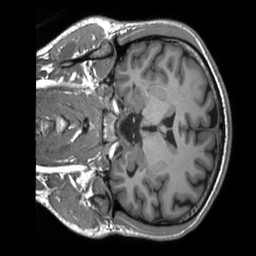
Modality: T1w
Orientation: coronal
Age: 29
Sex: male
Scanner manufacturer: siemens
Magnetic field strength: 3 T
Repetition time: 2.3 s
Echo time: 0.00232 s